Field crop: maize
Growth stage: 2
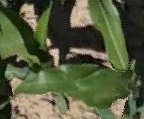
Species: maize